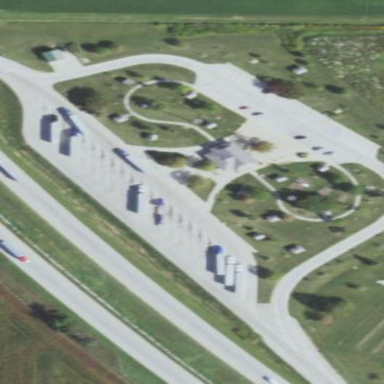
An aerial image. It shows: Rest area along the road.